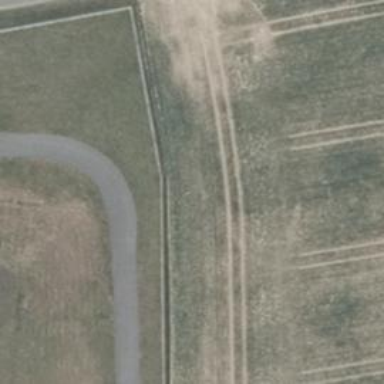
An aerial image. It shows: Track with grade5 tracktype.